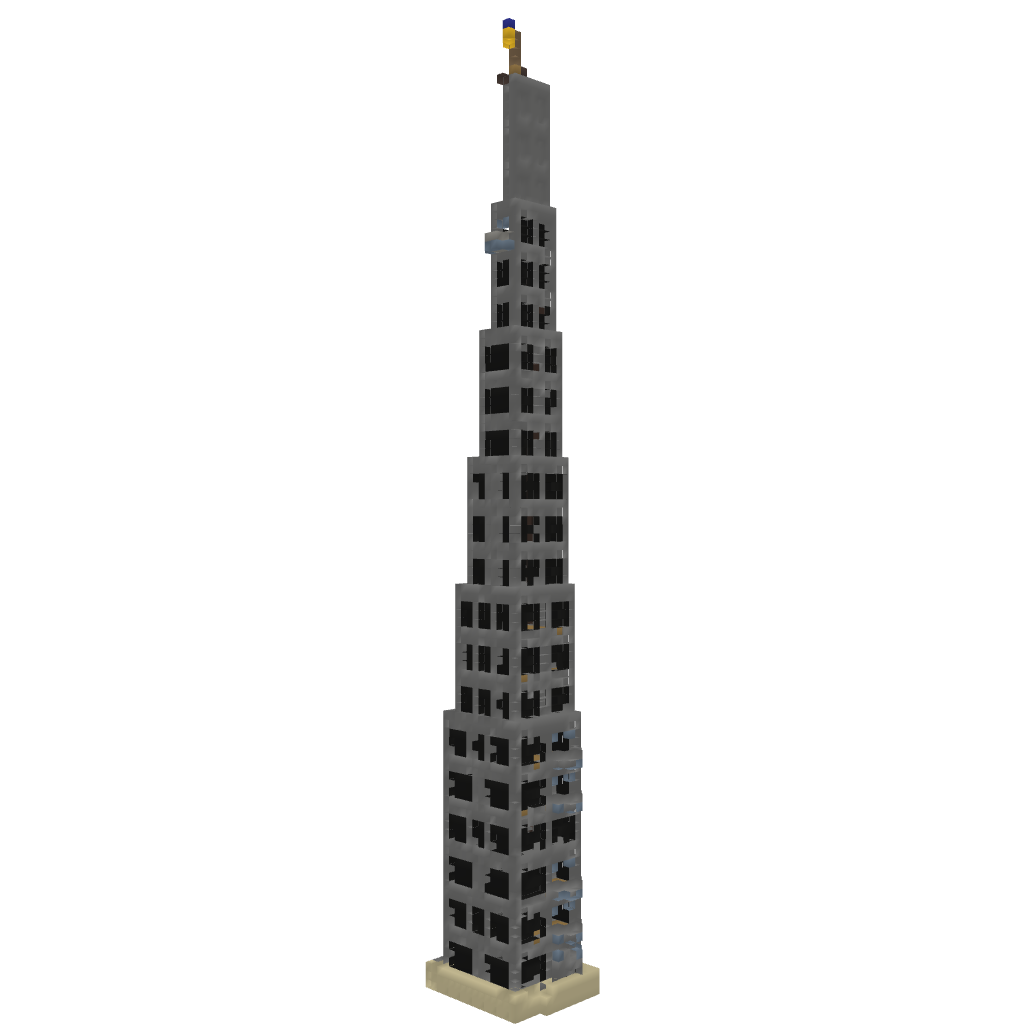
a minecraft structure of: Hotel "Odessa"